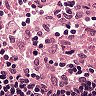
Metastatic tissue present: no